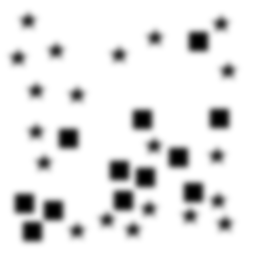
Squares: 12
Triangles: 0
Stars: 20
Total shapes: 32